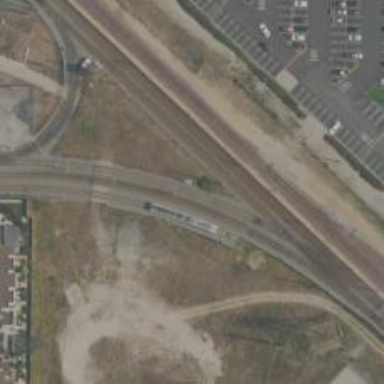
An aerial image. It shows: Light rail yard with electrified contact lines.